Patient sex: M
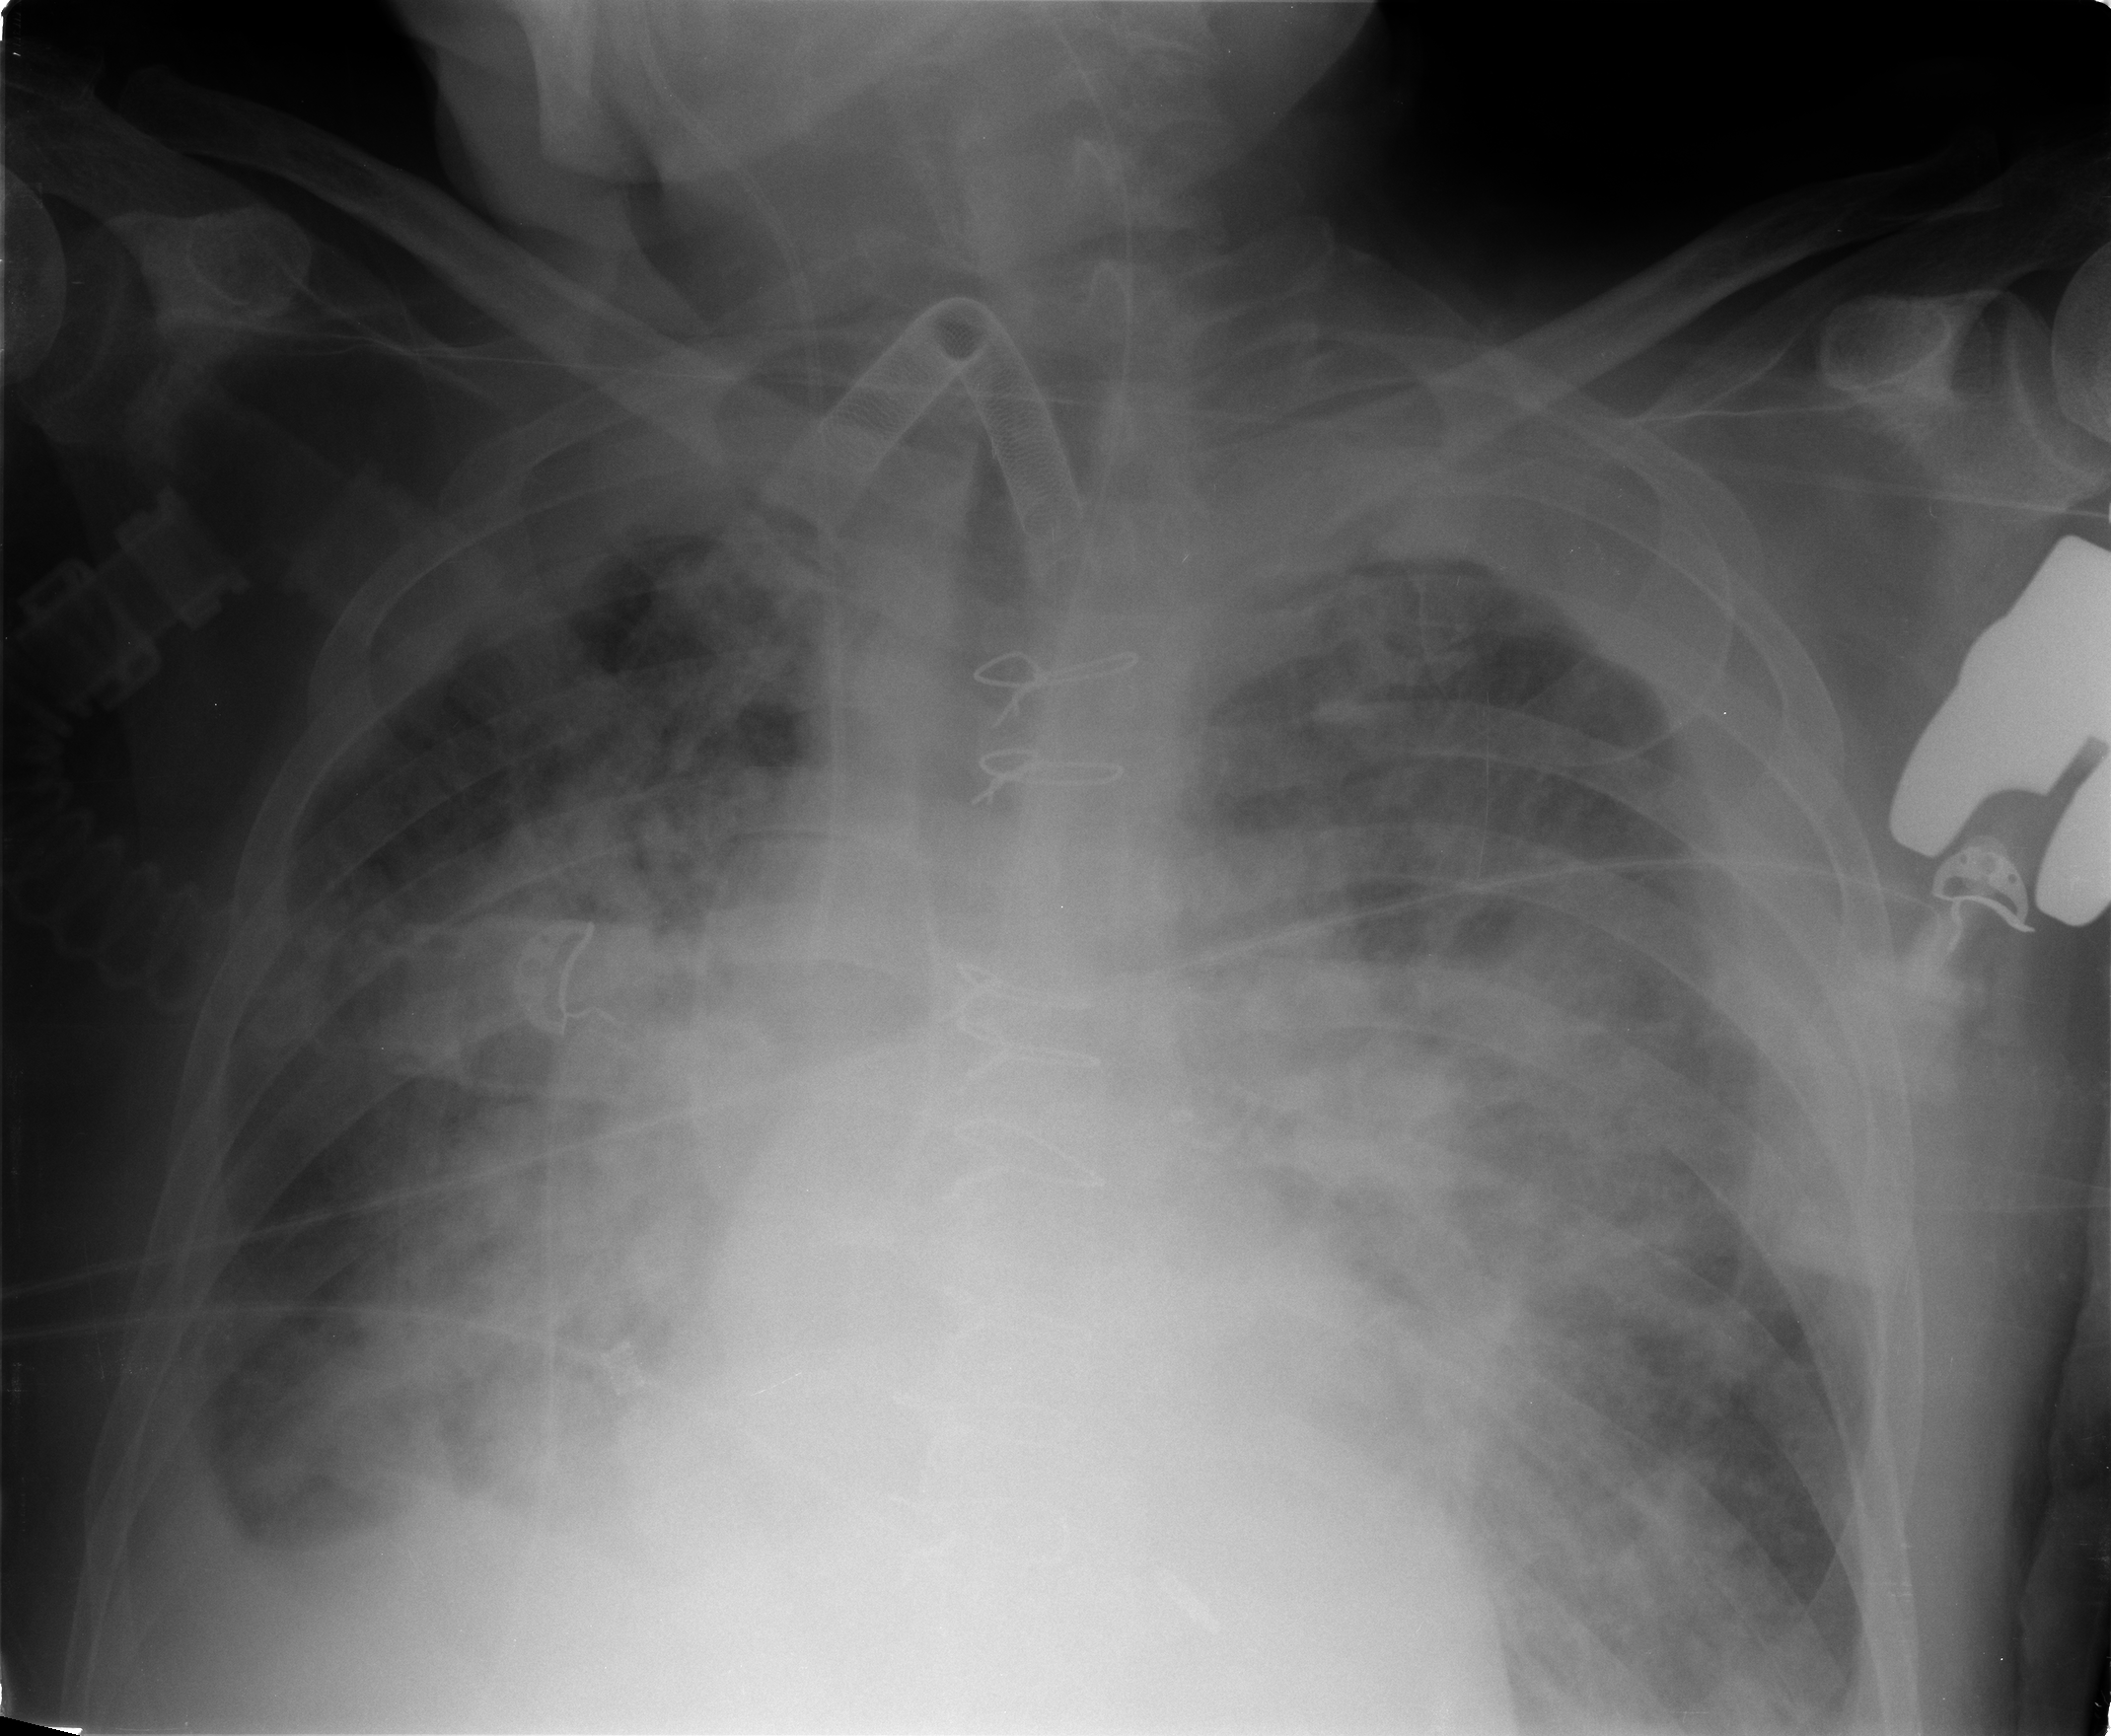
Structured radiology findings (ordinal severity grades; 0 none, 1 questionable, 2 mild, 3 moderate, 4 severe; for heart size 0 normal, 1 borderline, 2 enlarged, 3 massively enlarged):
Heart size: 2
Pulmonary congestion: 2
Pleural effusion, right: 3
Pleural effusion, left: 3
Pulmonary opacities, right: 3
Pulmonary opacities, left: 3
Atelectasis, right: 3
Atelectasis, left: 2